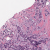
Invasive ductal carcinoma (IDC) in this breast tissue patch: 1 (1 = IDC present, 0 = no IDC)